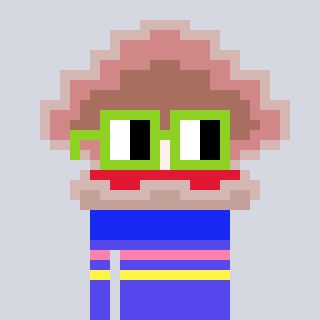
a pixel art character with square light green glasses, a oyster-shaped head and a computerblue-colored body on a cool background